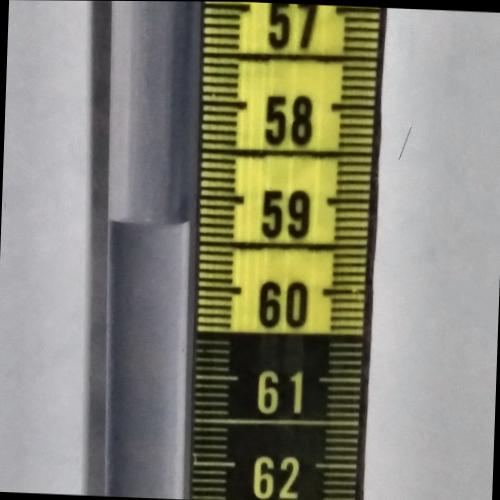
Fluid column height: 59.3 cm